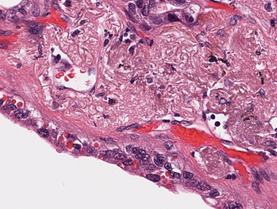
Tumor epithelial tissue: yes
Tumor-associated stroma tissue: yes
Normal tissue: no